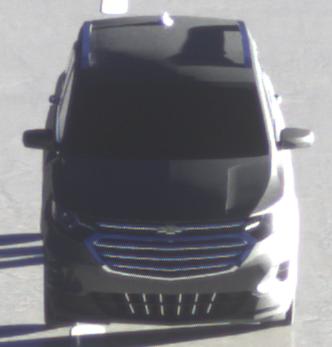
Make: Chevrolet
Model: Equinox
Detailed model: Gen. 2
Model produced from: 2015
Model produced until: 2017
Doors: 5
Color: gray
Road condition: wet road
Daytime: sunrise or sunset
Contrast: high contrast